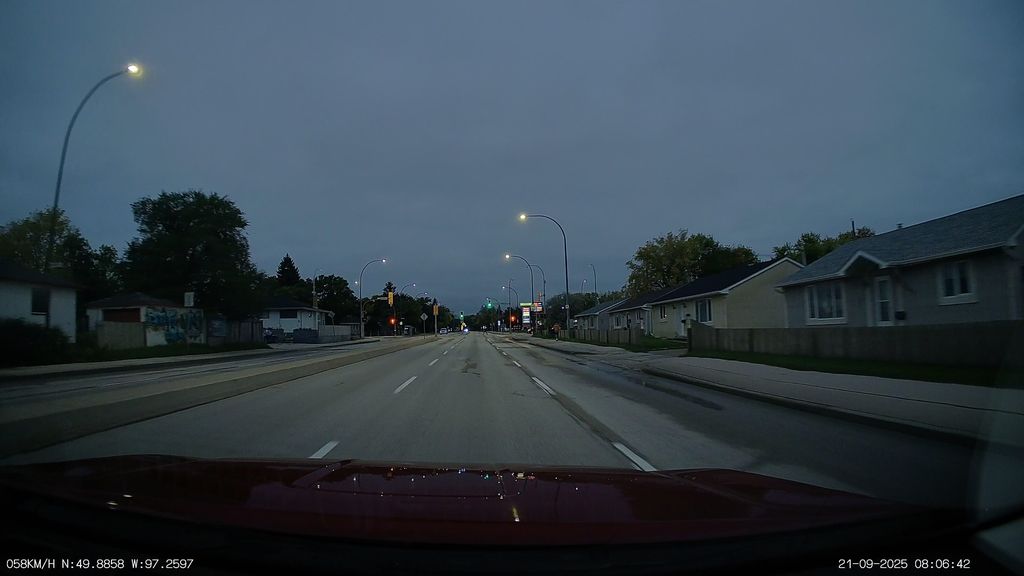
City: winnipeg